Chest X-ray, AP view. Patient: 29 years old, sex F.
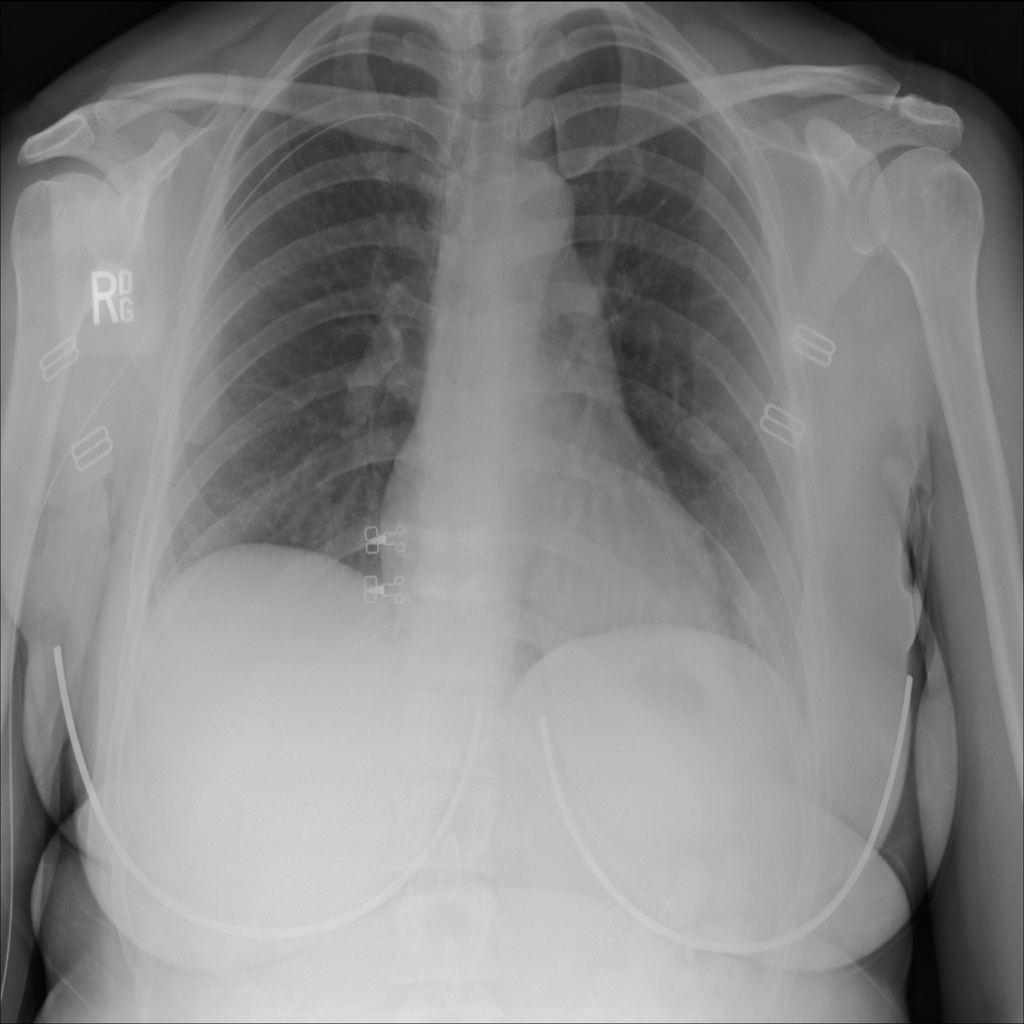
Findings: No Finding